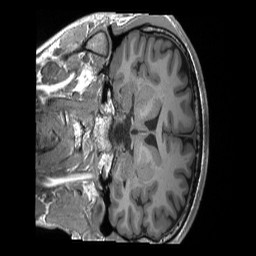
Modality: T1w
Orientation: coronal
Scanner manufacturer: siemens
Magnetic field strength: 3 T
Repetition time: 2.4 s
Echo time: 0.00224 s